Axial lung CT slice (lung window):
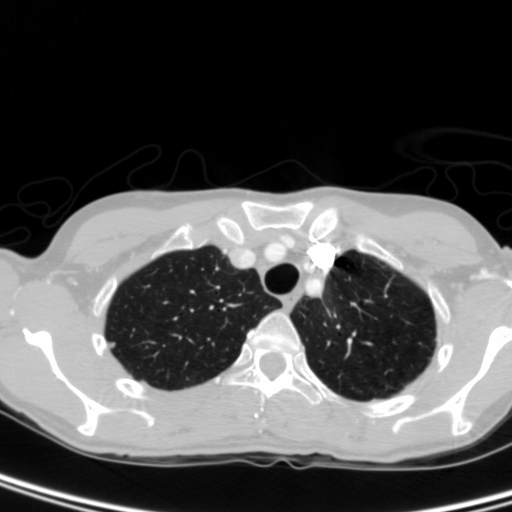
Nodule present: no